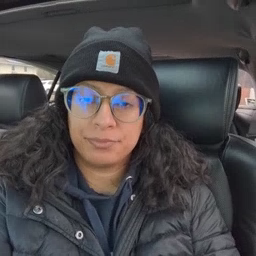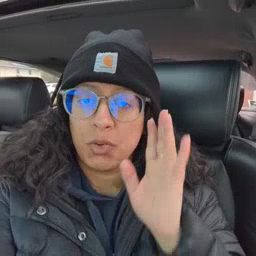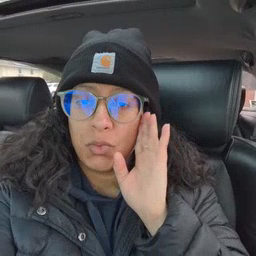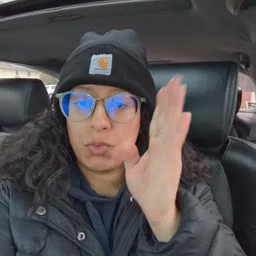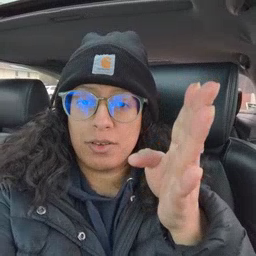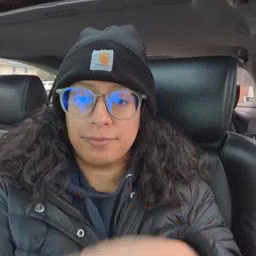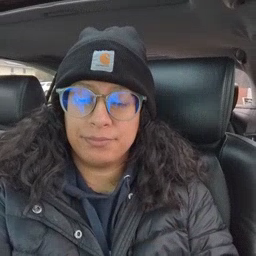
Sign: will